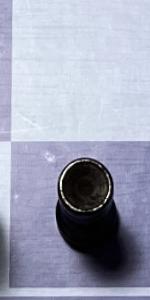
Label: Rook_Black